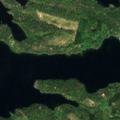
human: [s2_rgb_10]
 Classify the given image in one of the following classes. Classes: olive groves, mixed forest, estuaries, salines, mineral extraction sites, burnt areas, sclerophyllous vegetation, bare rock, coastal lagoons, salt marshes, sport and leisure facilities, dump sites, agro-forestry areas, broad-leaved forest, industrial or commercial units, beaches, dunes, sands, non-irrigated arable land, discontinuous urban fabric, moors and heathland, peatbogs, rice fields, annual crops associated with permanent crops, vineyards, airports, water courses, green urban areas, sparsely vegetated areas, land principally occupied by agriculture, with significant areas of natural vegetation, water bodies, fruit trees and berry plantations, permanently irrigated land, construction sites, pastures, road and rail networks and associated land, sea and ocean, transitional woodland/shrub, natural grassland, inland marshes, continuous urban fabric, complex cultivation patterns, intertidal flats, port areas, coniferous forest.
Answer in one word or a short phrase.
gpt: coniferous forest, mixed forest, water bodies